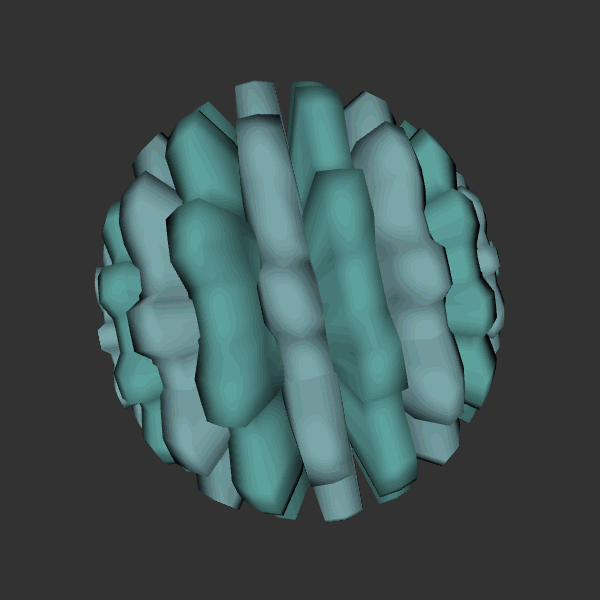
Background: dark